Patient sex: M
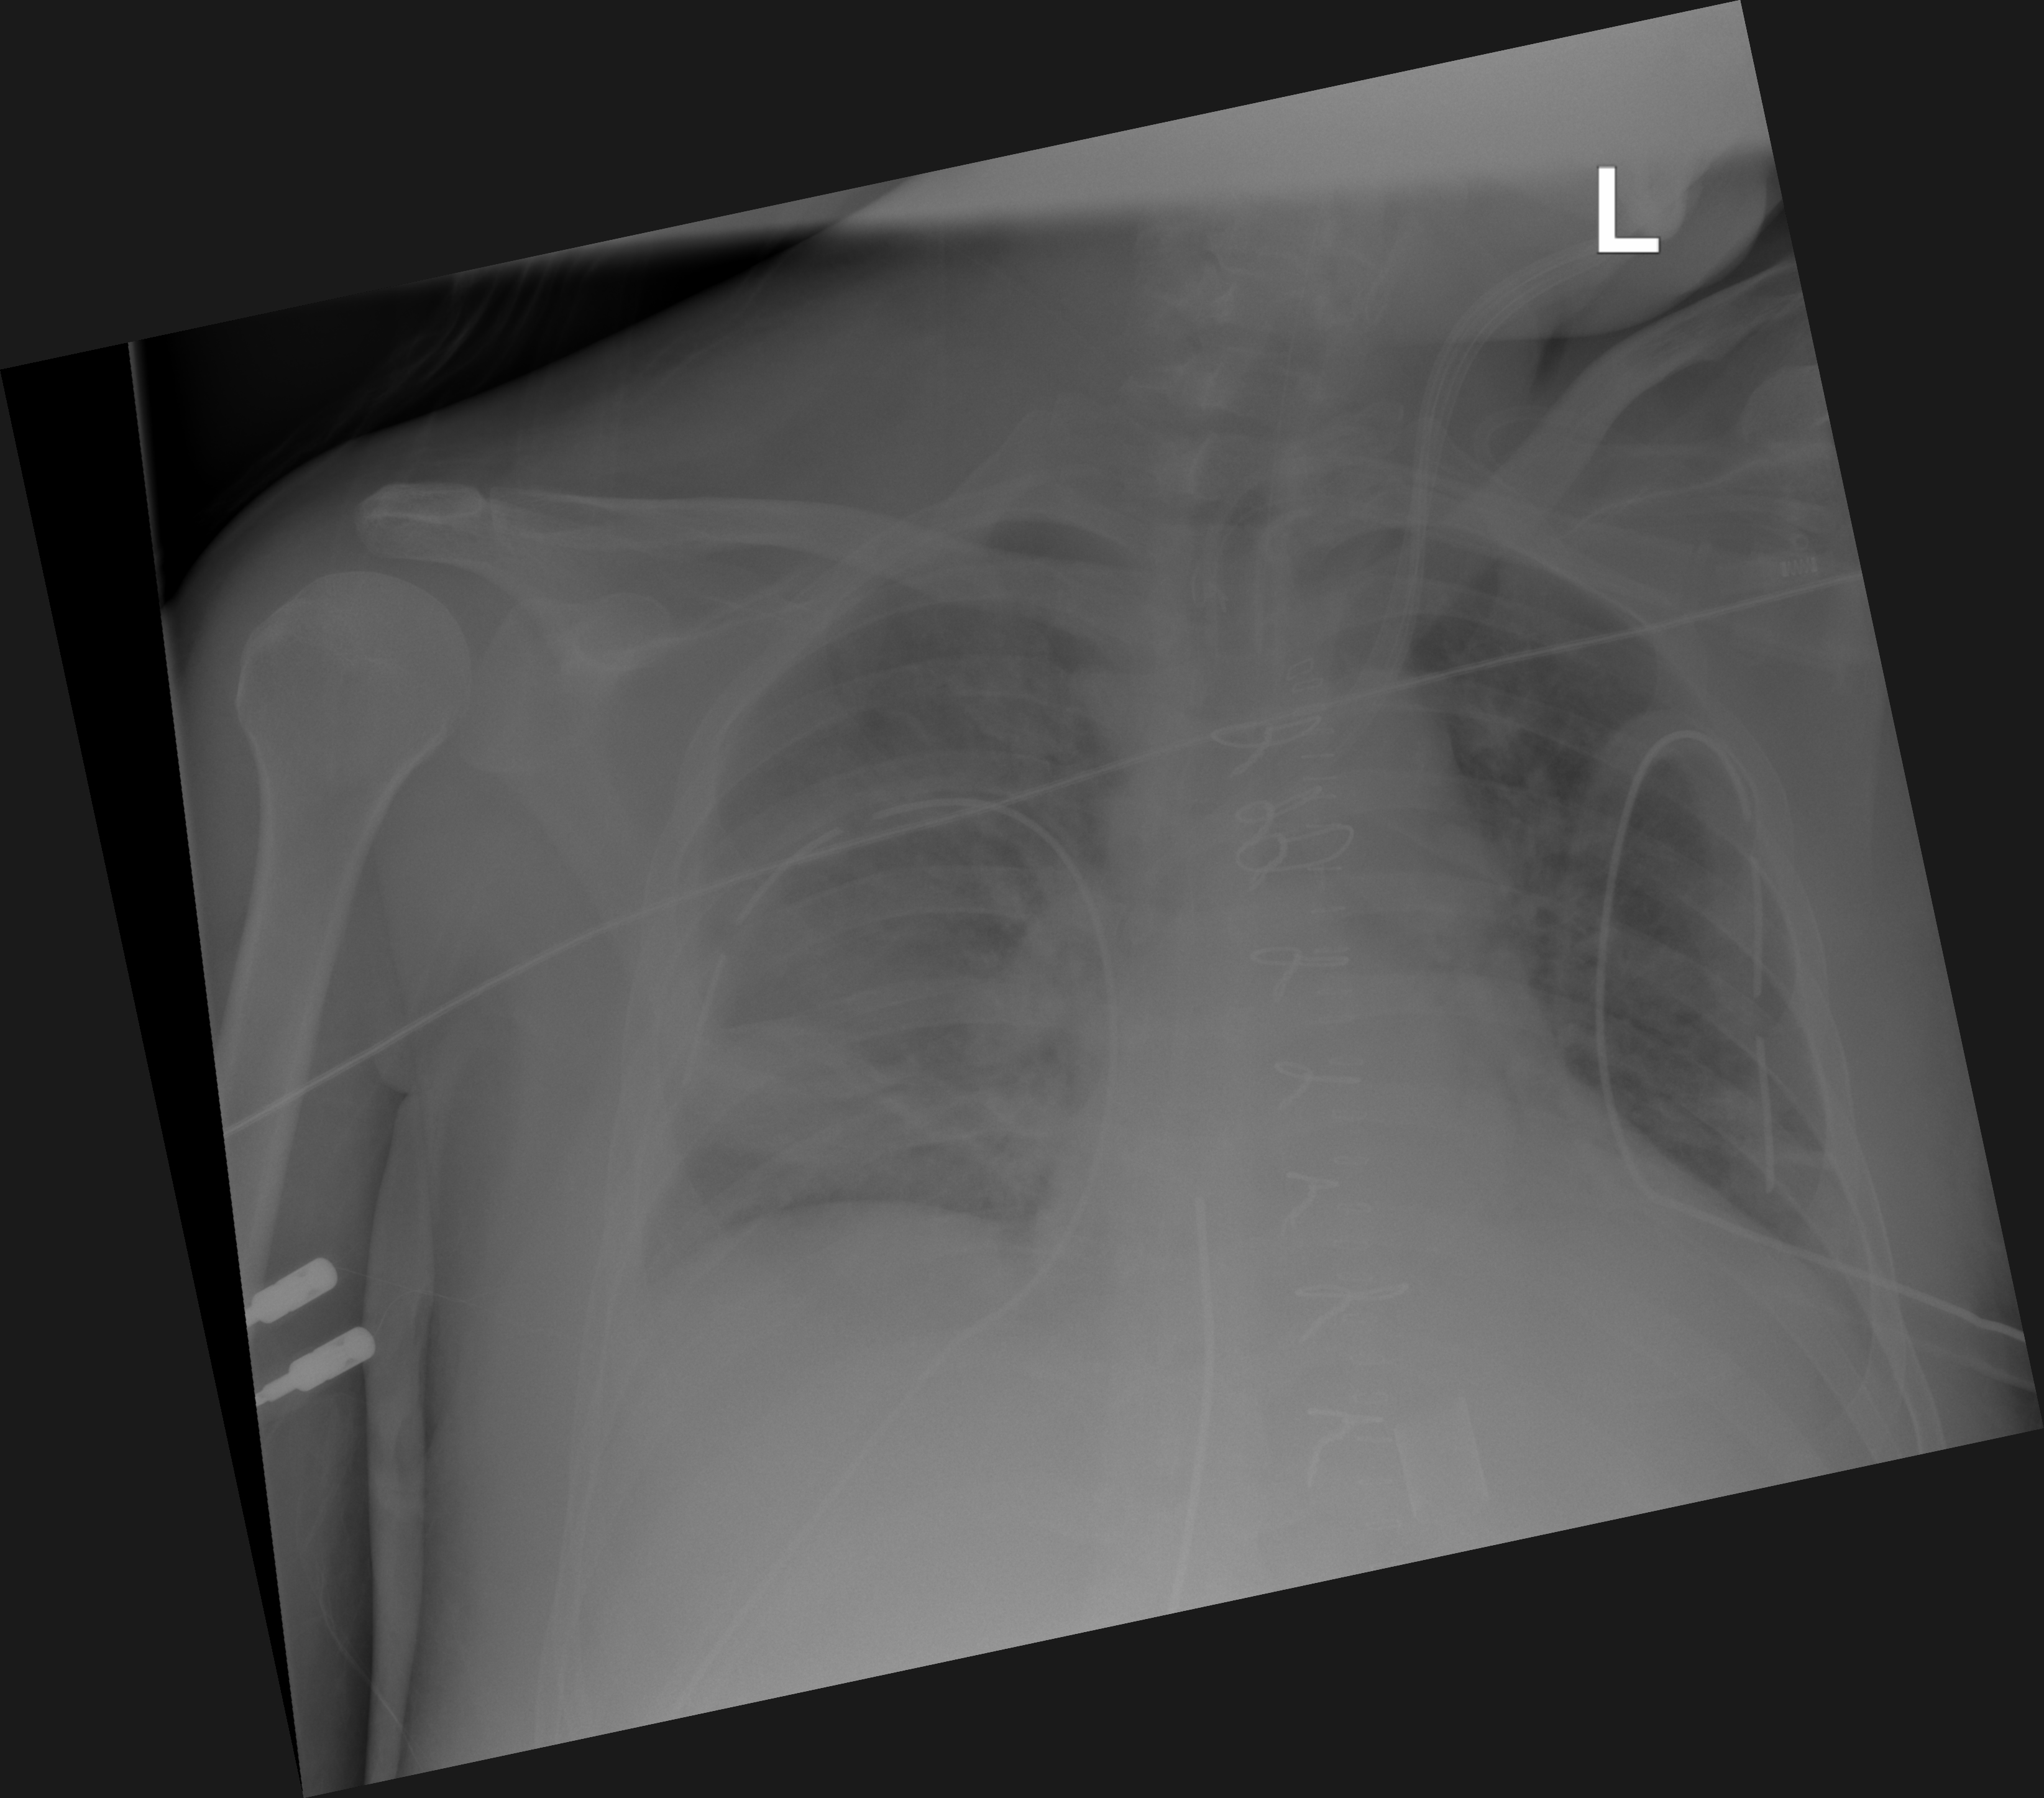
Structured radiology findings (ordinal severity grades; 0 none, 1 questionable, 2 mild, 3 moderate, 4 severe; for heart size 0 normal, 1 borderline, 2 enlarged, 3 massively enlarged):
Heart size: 0
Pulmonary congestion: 2
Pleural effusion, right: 1
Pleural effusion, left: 0
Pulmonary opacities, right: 2
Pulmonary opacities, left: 2
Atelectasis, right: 2
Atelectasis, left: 1